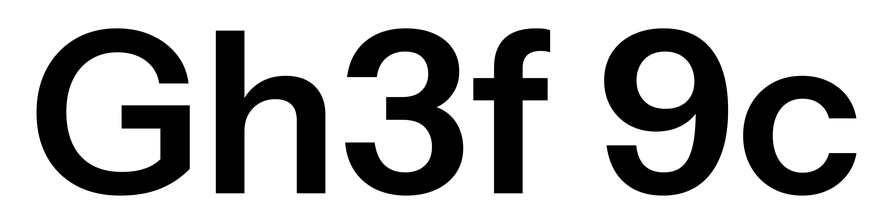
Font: InstrumentSans_SemiBold